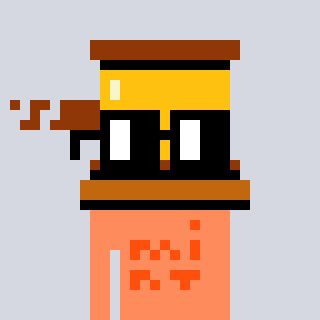
a pixel art character with square black glasses, a gavel-shaped head and a peachy-colored body on a cool background